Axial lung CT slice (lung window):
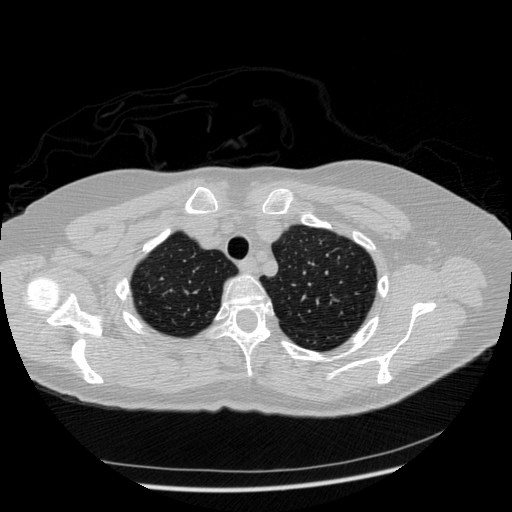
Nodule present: no